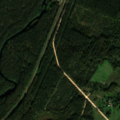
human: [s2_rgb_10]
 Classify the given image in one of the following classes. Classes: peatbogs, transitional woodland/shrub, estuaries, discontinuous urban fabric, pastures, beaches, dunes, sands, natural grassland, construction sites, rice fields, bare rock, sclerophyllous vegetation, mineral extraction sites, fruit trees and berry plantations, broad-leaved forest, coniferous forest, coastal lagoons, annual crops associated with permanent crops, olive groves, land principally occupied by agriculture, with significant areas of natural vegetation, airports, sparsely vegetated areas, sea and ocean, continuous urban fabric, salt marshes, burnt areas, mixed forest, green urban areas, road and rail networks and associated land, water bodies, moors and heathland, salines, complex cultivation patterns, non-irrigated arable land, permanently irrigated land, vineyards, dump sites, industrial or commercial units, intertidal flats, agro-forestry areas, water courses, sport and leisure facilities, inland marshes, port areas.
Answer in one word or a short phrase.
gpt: complex cultivation patterns, land principally occupied by agriculture, with significant areas of natural vegetation, coniferous forest, mixed forest